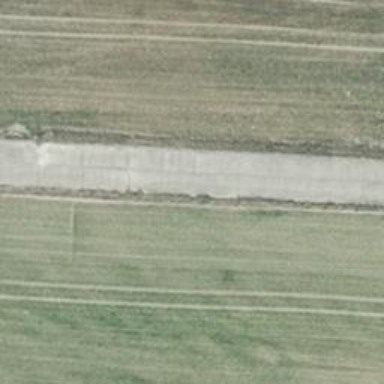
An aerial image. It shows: Concrete track with grade 2 tracktype.